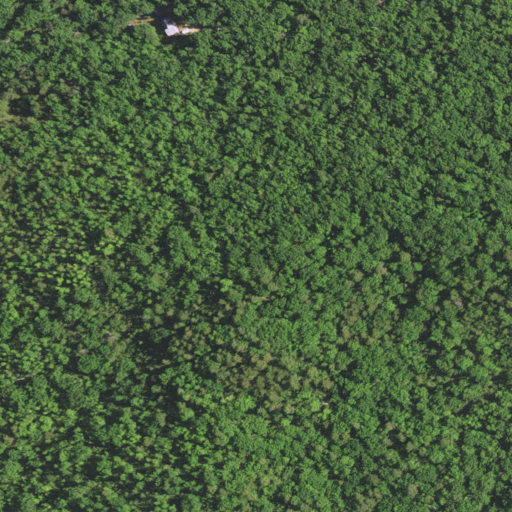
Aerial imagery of ridge(s) in Virginia named Thorofare Ridge containing deciduous forest, mixed forest, evergreen forest, and open development